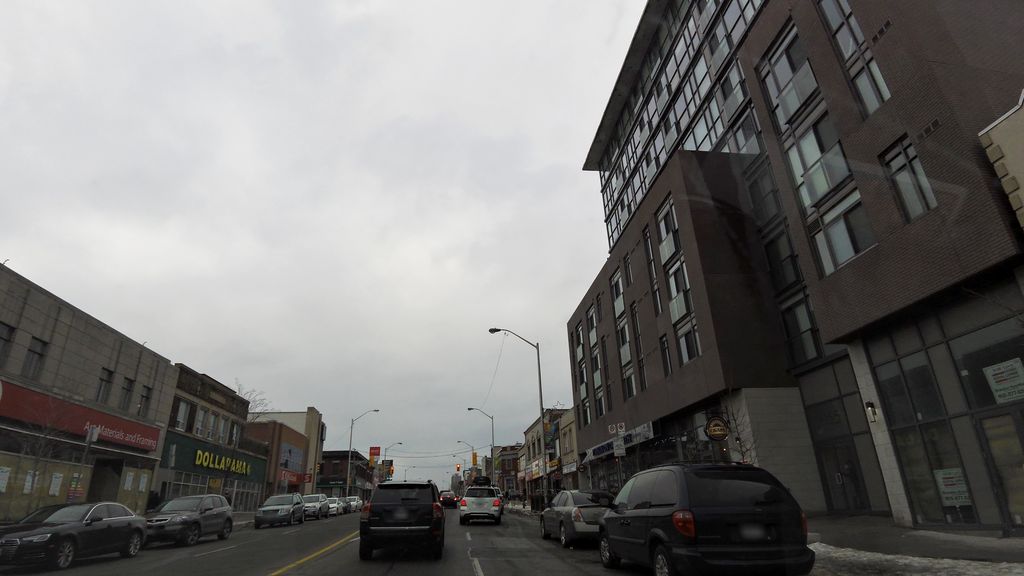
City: toronto